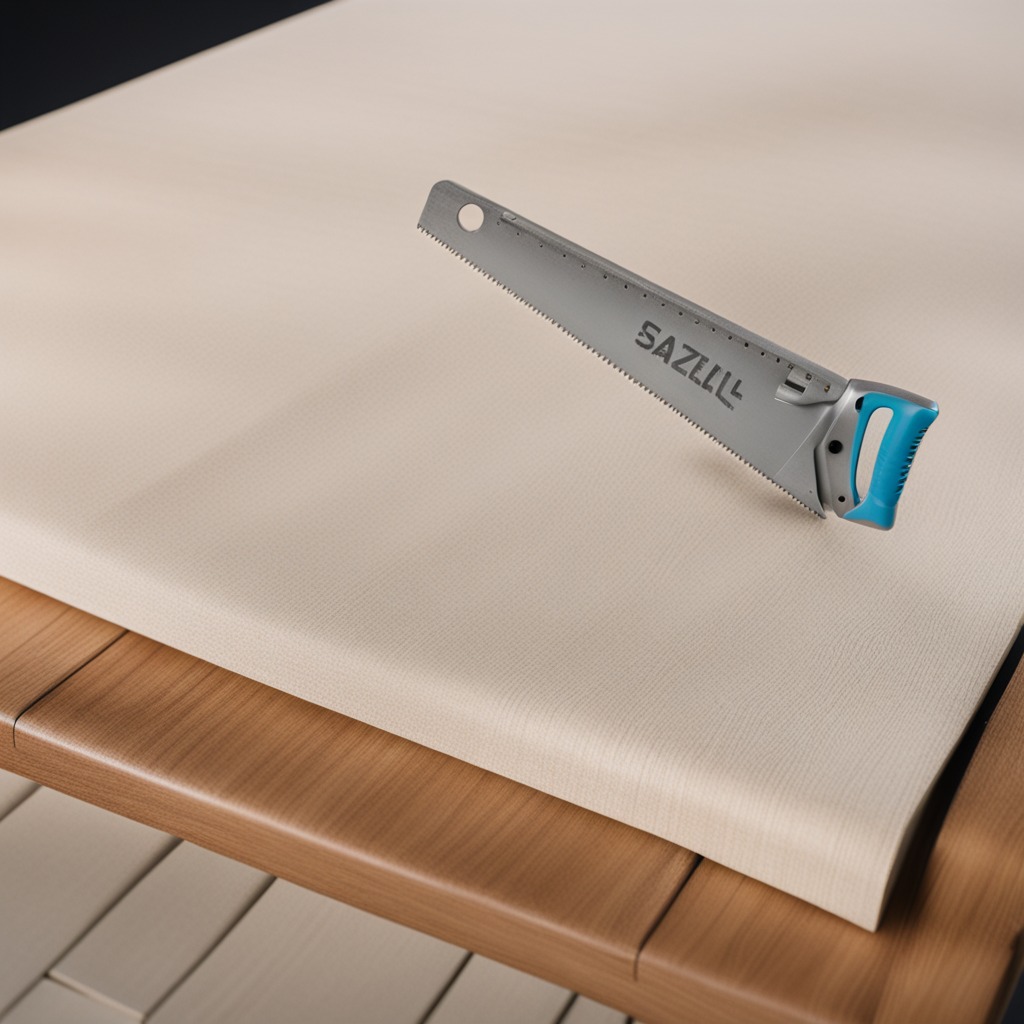
A handheld metal saw lying on a clean wooden table in an outdoor workshop during daytime bright natural light soft shadows worn but beneath the cloth